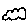
Label: cloud